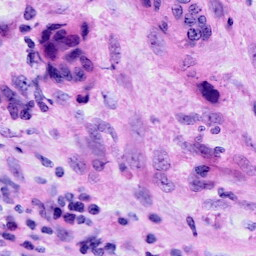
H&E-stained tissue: Cervix